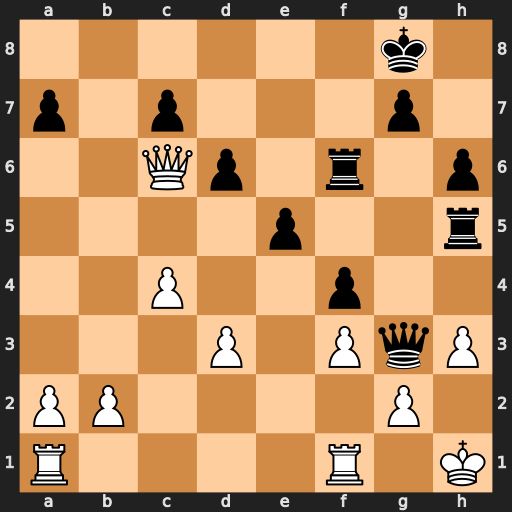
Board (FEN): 6k1/p1p3p1/2Qp1r1p/4p2r/2P2p2/3P1PqP/PP4P1/R4R1K
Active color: w
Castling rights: -
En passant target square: -
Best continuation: Qe8+ Kh7 Qxh5